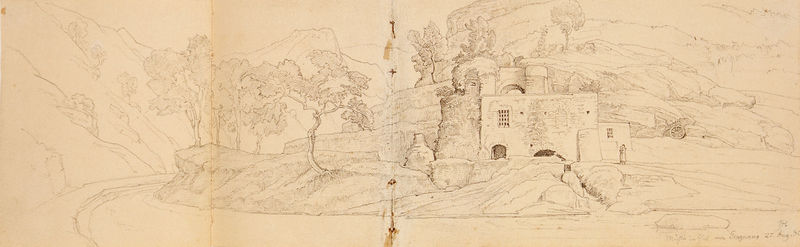
Titel: Mühle im Tal von Gragnano
Künstler: Julius Hübner
Standort: Schweinfurt
Institution: Museum Georg Schäfer
Schlagwörter: baum, berg, feder, felsen, mann, schatten, wasser, weiß, bäume, fluss, gelb, landschaft, menschen, ufer, braun, fenster, frau, grau, hell, männer, schwarz, skizze, strasse, tür, zeichen, zeichnung, gebäude, gras, haus, schloss, weg, wiese, beige, architektur, blass, mensch, stein, steine, bild, signatur, bach, flusslauf, hügel, natur, strauch, wind, brücke, büsche, gitter, pfad, sträucher, insel, figur, blatt, tal, wald, wasserfall, turm, schrift, papier, biegung, bogen, studie, berge, berghang, fels, gebirge, hang, modern, risse, mauer, grafik, graphik, linien, schlucht, idylle, sepia, rad, böschung, romantik, querformat, wasse, gefaltet, fein, striche, tor, eingang, tusche, ruine, buch, burg, rechteck, palast, flussbett, linie, festung, flusslandschaft, druck, schluchten, schraffur, radierung, stich, seite, quer, bleistift, entwurf, bleistiftzeichnung, flecken, pergament, kurve, efeu, gefängnis, geknickt, hot, staße, auffahrt, einfahrt, plan, dürer, skizzenbuch, vorlage, knick, flussbiegung, mühlrad, wasserrad, tuschezeichnung, falz, knicke, rost, doppelseite, skizzenblatt, doppelblatt, mehrteilig, landschaftsgemälde, burgfried, skizzenblock, burgbaum, fles, ftor, jussow, rostflecken, ferlsen, coker, braunfluß